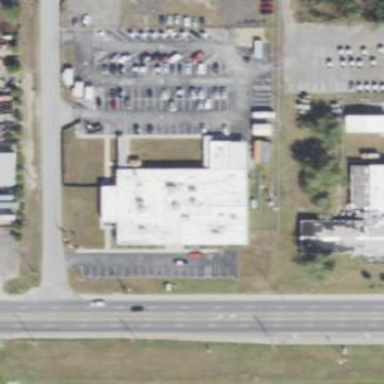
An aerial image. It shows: Police building.